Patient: sex F, age 61
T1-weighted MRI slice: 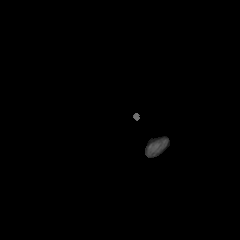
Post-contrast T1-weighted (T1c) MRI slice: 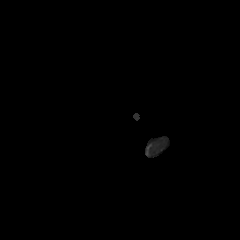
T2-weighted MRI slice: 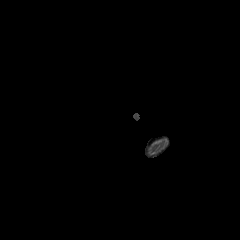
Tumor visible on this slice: no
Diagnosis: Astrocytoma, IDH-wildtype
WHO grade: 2